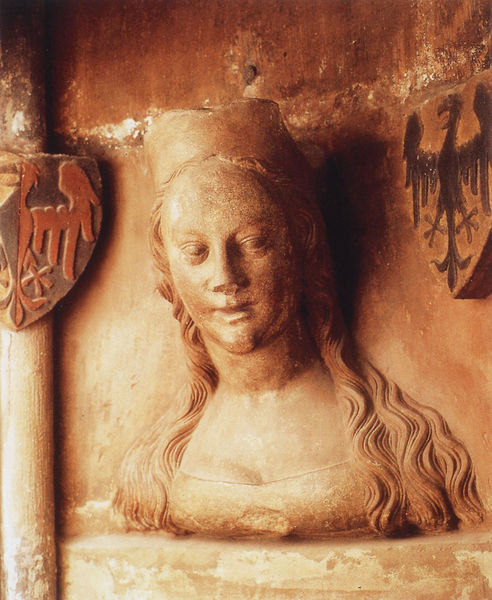
Titel: Porträtbüste Annas von Schweidnitz (Abguss)
Künstler: Peter Parler
Institution: Prag, Hradschin, Kunstsammlungen der Prager Burg
Schlagwörter: adler, brust, frau, hut, kleid, schwarz, rot, beige, lang, stein, haare, locken, skulptur, kopfbedeckung, lächeln, relief, brüste, büste, bronze, wappen, sandstein, hochrelief, adeler